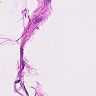
Metastatic tissue present: no